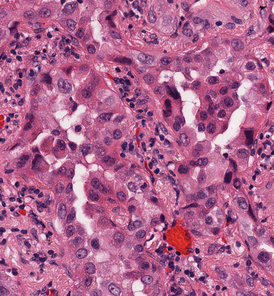
Tumor epithelial tissue: yes
Tumor-associated stroma tissue: yes
Normal tissue: no